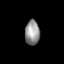
Tissue: lung
Cell type: T cells
Senescence score: 0.23
Nuclear area (px): 357
Mean DAPI intensity: 145.801